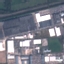
Land use / land cover class: Industrial